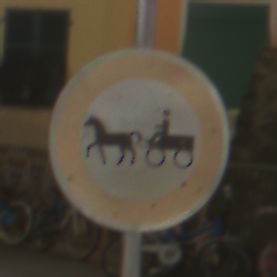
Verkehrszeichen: VerbotGespannfuhrwerke
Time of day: Night
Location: Outdoor (Urban)
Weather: PartlyCloudy
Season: NotSpecified
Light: Artificial